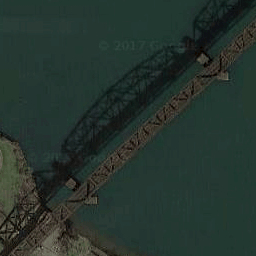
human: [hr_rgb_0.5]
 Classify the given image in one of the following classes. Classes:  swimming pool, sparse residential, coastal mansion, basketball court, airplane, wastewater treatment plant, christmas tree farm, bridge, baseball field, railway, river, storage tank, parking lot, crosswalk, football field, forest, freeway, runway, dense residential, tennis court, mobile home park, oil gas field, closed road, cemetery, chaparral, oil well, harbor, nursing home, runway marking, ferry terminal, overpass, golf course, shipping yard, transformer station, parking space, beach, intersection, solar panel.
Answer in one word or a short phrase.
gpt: bridge